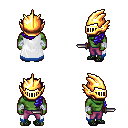
a pixel art fantasy rpg character, male body template, orc, green skin, white trimmed cape, magenta pants, blue left-swept hairstyle, gold helm, white cloth bandages, ghillies, dagger, four views (front, back, left, right), 2x2 character sprite sheet, small pixel art, hard edges, no anti-aliasing